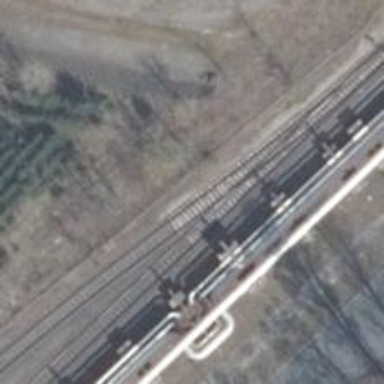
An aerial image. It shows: Rail spur service.